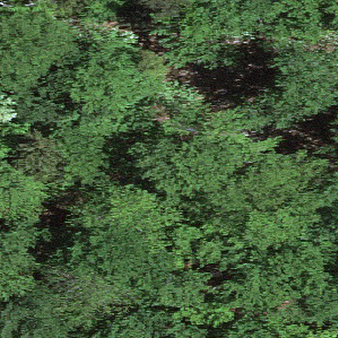
Label: other